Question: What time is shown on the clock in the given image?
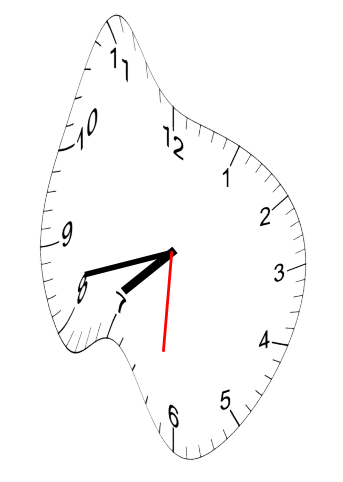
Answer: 07:42:31